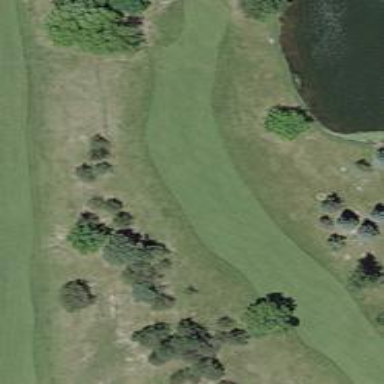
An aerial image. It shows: Golf hole.